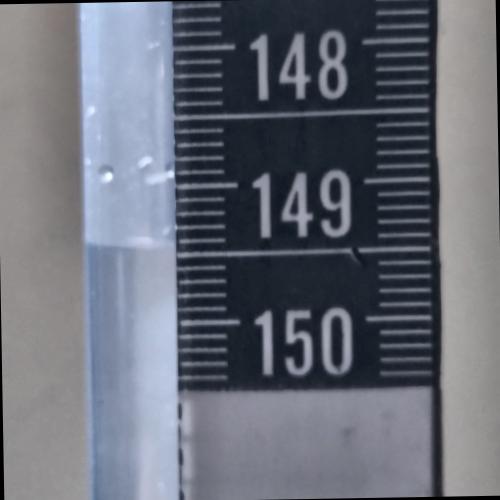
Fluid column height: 149.5 cm